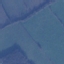
Land use / land cover: Pasture